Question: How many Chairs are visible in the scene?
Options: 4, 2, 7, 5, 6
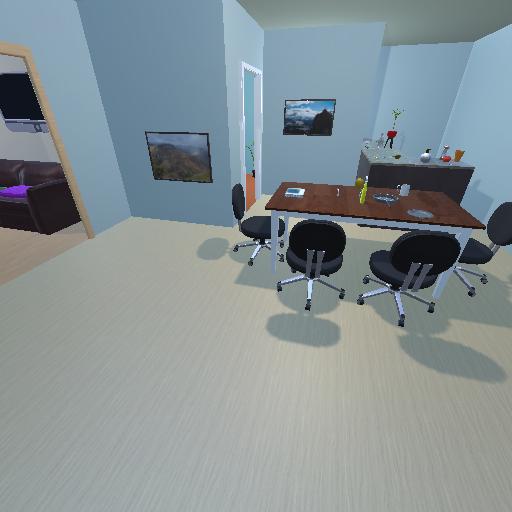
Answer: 4